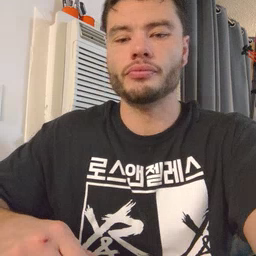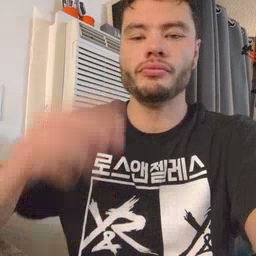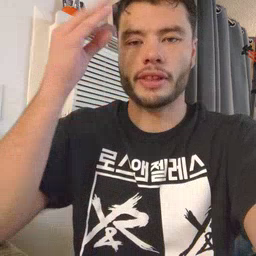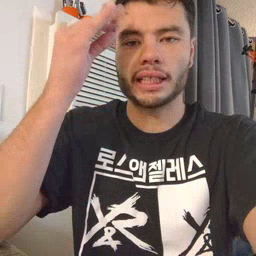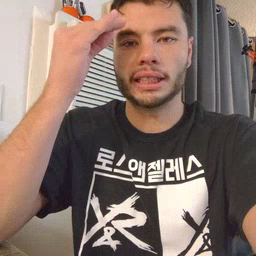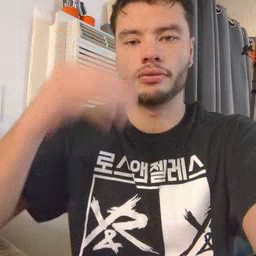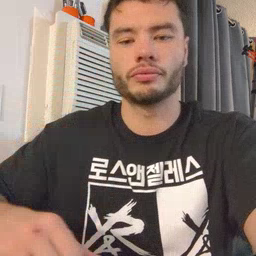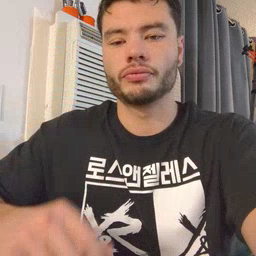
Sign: think